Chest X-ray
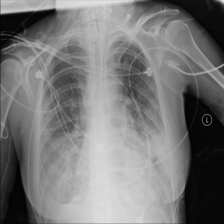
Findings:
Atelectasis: negative
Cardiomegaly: negative
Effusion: negative
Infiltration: negative
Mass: negative
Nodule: negative
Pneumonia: negative
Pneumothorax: negative
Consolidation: negative
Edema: negative
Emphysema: negative
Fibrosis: negative
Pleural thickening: negative
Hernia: negative